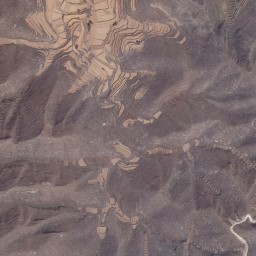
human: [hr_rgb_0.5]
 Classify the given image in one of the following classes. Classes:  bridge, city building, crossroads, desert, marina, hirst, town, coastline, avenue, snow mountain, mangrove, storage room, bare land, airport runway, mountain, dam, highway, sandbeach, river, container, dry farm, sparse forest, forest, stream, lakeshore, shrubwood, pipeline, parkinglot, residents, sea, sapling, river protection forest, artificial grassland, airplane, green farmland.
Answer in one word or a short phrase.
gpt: mountain